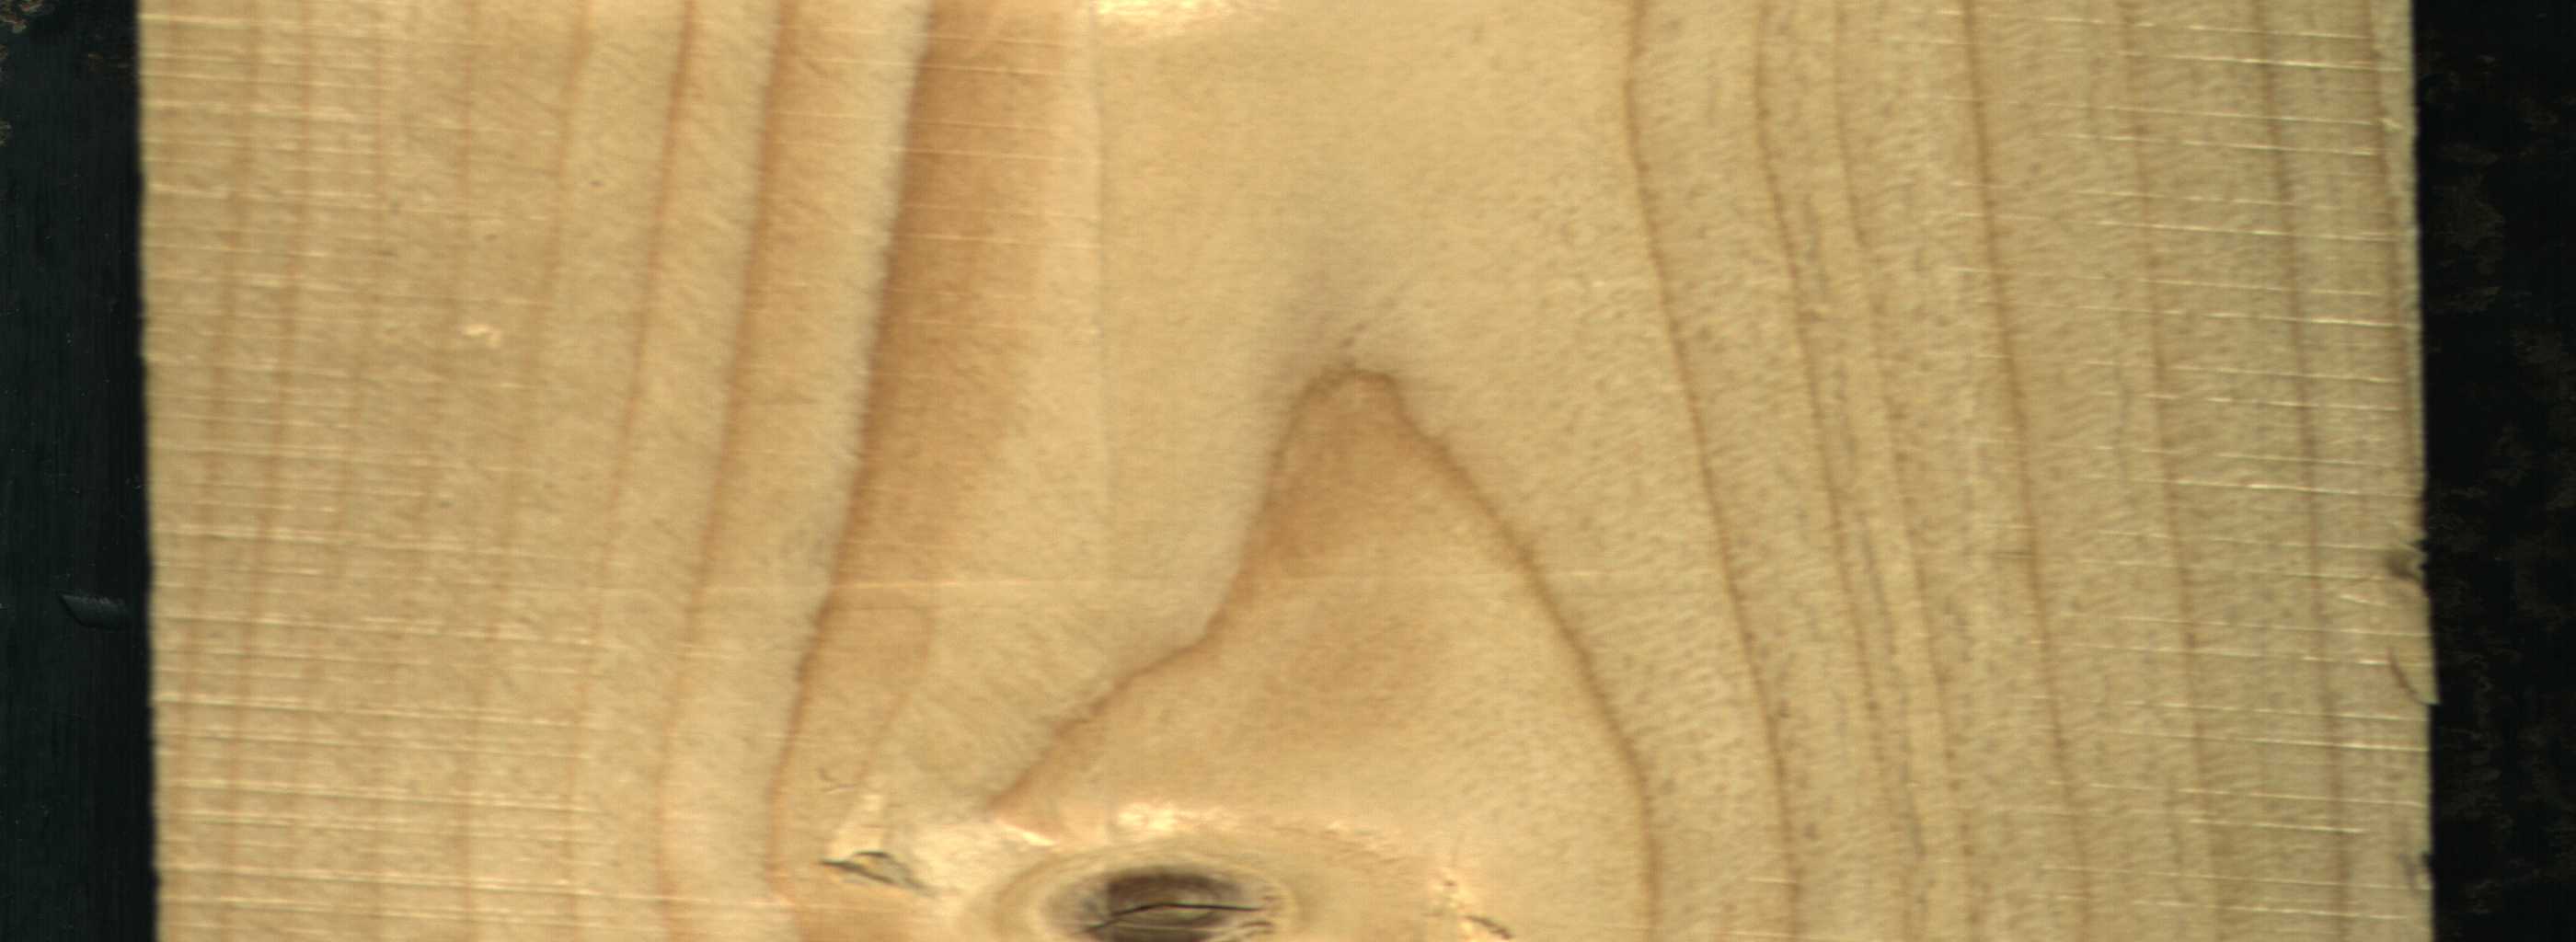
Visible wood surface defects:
knot_with_crack